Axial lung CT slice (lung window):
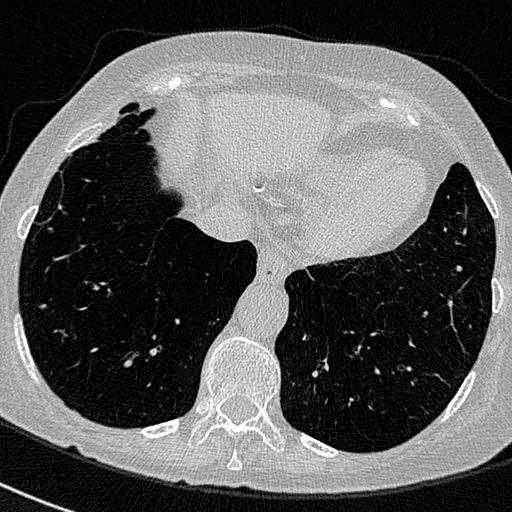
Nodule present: no